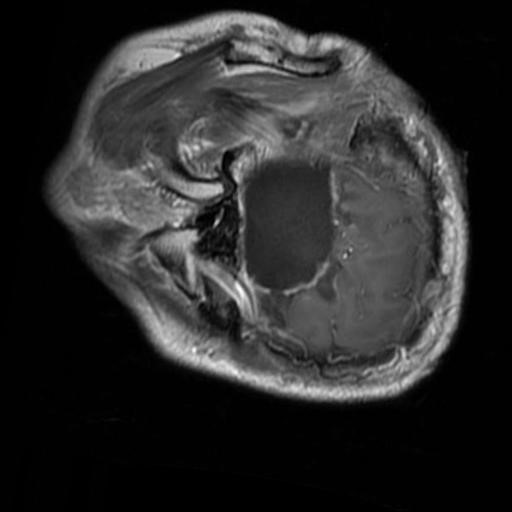
Label: brain_glioma